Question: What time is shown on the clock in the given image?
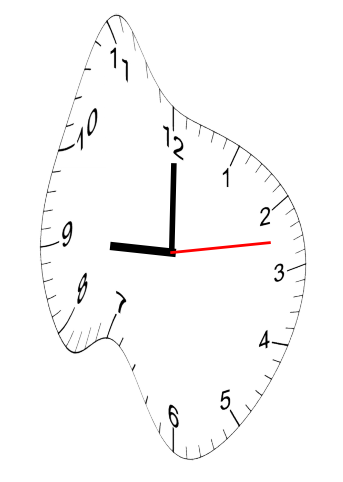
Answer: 09:00:13